Question: I am new to Visual Studio 2010 and I am missing one Notepad++ feature, that is collapsing...
Where do I anable such option in Visual Studio and Resharper?

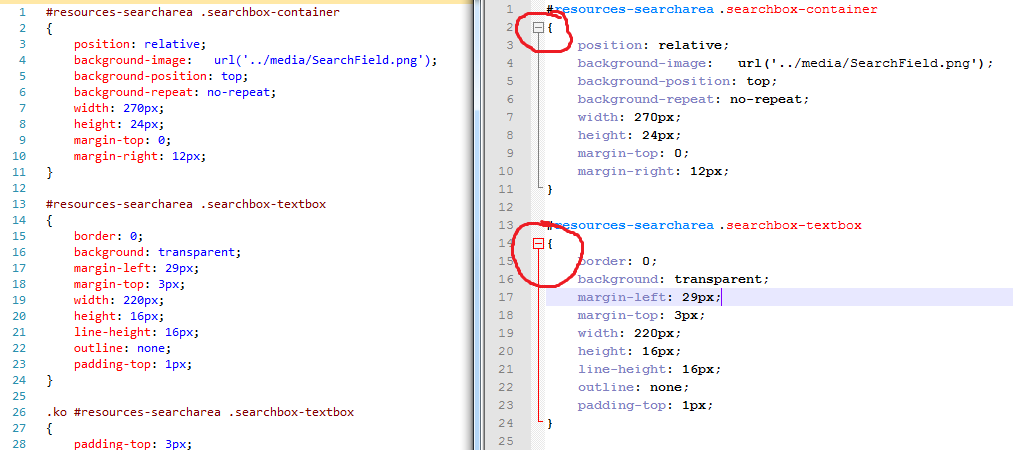
Answer: Have a look at this and let me know what you think. <URL>-files.